Aerial crown-view tile of a tropical tree (Barro Colorado Island, Panama), acquired 20250616:
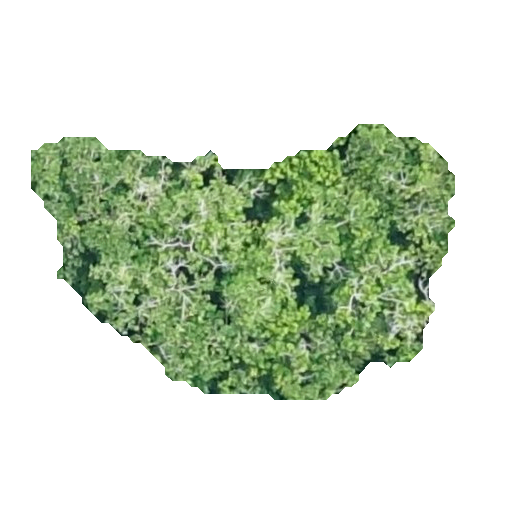
Species: Anacardium excelsum
GBIF accepted scientific name: Anacardium excelsum
Crown area: 121.443 m²